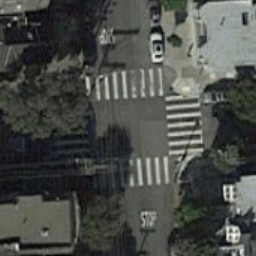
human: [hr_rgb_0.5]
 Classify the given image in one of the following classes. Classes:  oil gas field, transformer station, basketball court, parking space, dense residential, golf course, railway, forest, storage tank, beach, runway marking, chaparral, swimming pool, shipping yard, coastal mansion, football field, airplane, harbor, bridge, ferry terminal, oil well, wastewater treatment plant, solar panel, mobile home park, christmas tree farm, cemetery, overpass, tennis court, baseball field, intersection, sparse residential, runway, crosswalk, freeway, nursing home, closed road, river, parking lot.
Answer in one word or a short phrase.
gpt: crosswalk